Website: ulta-beauty
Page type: delivery-shipping
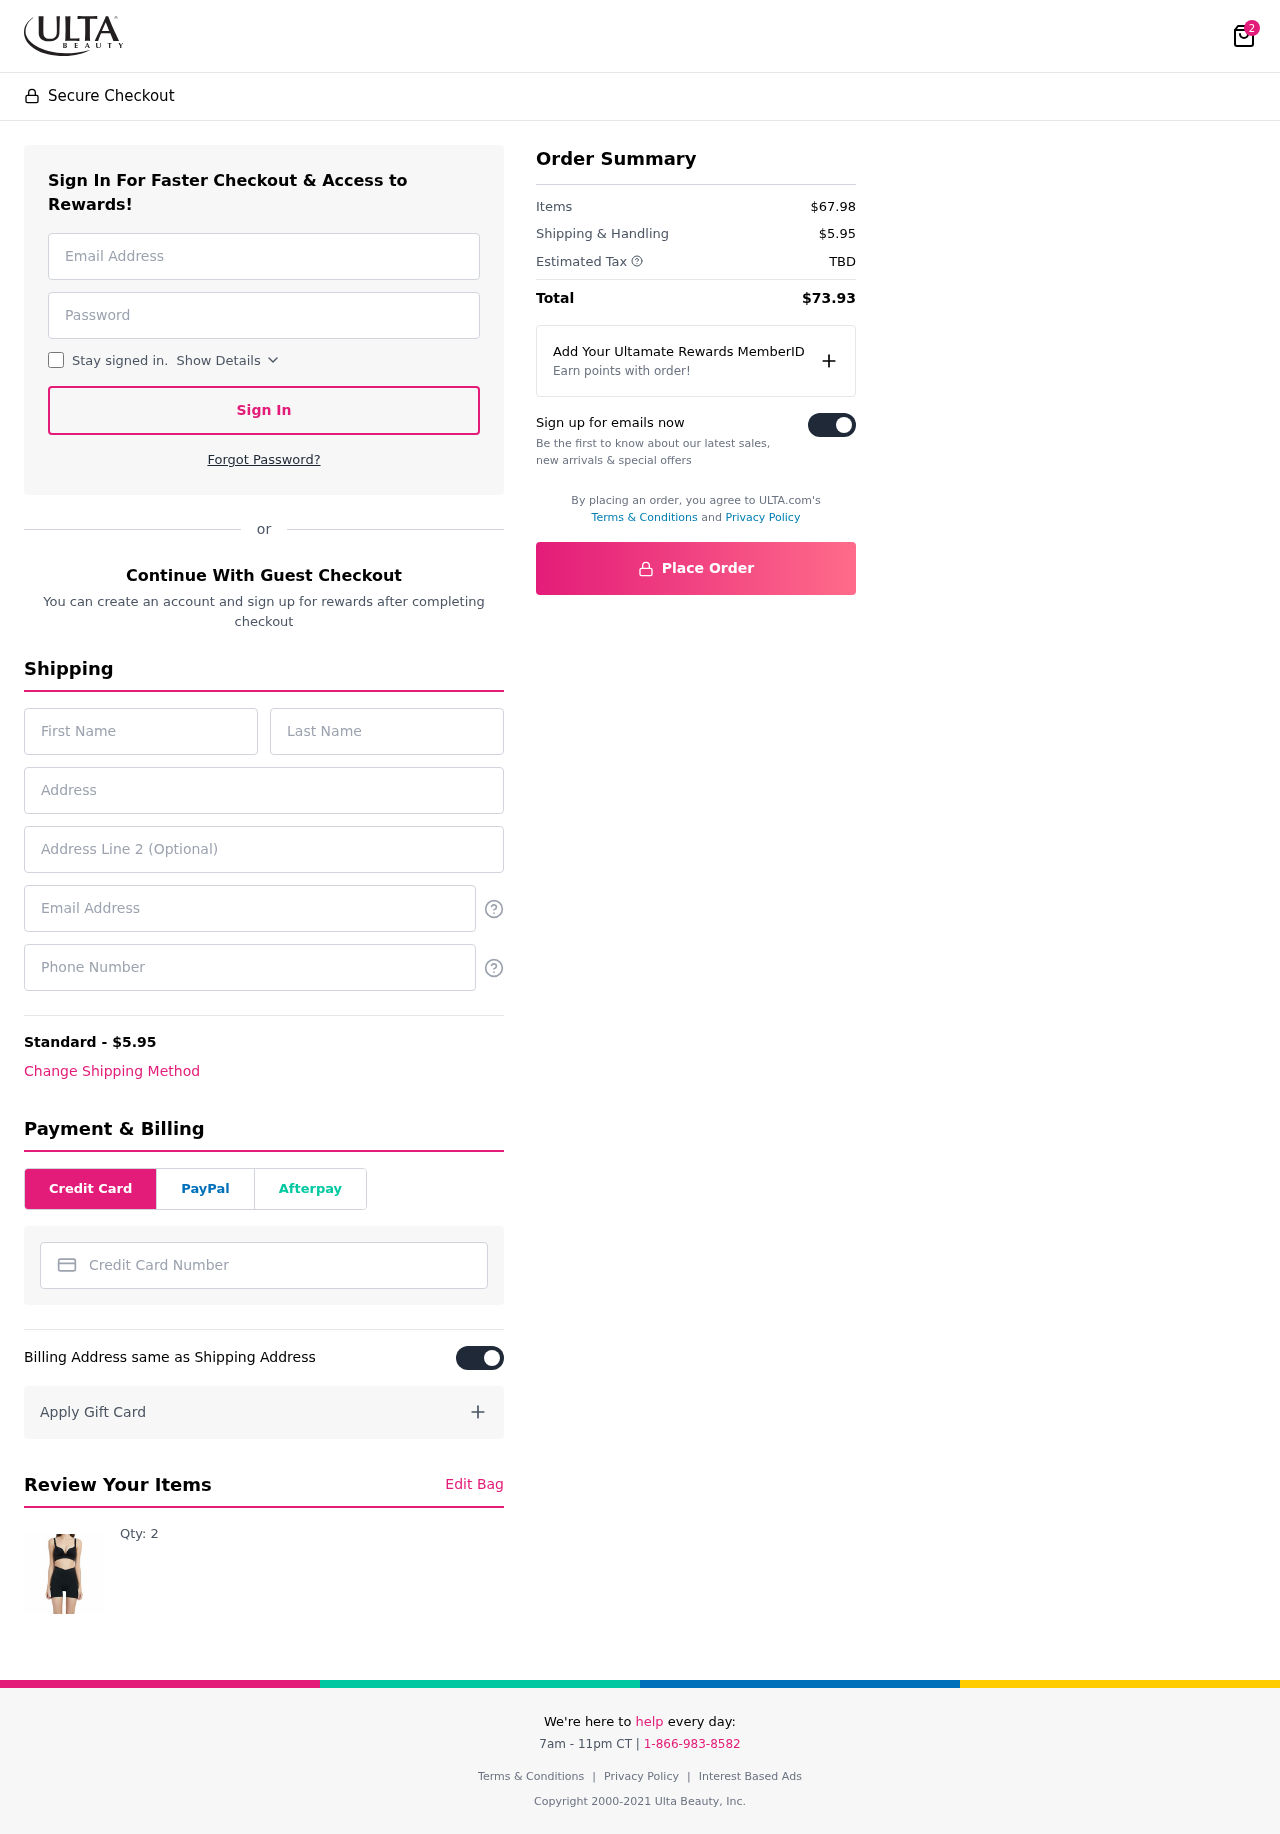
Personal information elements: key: PII_CARD_NUMBER
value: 4062 3859 0680 5413
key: PII_EMAIL
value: charles.watson@hotmail.com
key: PII_EMAIL2
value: charles.watson@hotmail.com
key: PII_FIRSTNAME
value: Charles
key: PII_LASTNAME
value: Watson
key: PII_PHONE
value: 4038357918
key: PII_STREET
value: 5951 Dustin Skyway
Product elements: key: PRODUCT1_QUANTITY
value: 2
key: PRODUCT1
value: Qty: 2
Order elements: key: ORDER_NUM_ITEMS
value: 2
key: ORDER_SHIPPING_COST
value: $5.95
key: ORDER_SUBTOTAL
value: $67.98
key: ORDER_TAX
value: TBD
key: ORDER_TOTAL
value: $73.93